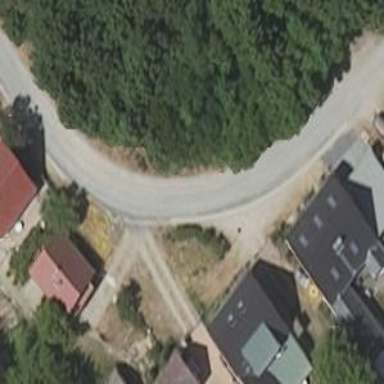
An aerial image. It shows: Residential road.